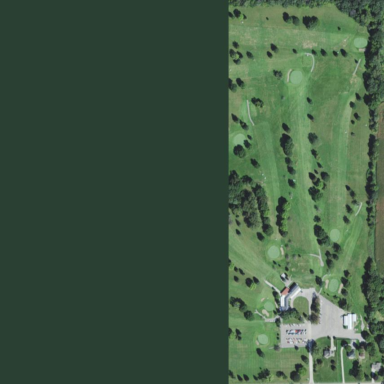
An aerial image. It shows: Golf course surrounded by greenery.